Question: I know this has been asked before(and I have read lots of posts here about them) but I can't figure out what I'm doing wrong. I want to set some things up as global variables to use throughout my app. So I created a new folder (which I think created a new app?) with a class in it :

Which is all good. In the Global.java I have the following:
'''
package com.directenquiries.assessment.tool.Globals;
import android.app.Application;
import android.os.Environment;
public class Global extends Application {
public String foo;
public String SDcard = Environment.getExternalStorageDirectory().getAbsolutePath();
}
'''
My Manifest file now looks like: (which I think might be the culprit?)
'''
<manifest xmlns:android="http://schemas.android.com/apk/res/android"
package="com.directenquiries.assessment.tool"
android:versionCode="1"
android:versionName="1.0" >
<uses-sdk
android:minSdkVersion="8"
android:targetSdkVersion="15" />
<application
android:icon="@drawable/ic_launcher"
android:label="@string/app_name"
android:theme="@style/AppTheme" >
<activity
android:name=".LoginPageActivity"
android:label="@string/title_activity_login_page" >
<intent-filter>
<action android:name="android.intent.action.MAIN" />
<category android:name="android.intent.category.LAUNCHER" />
</intent-filter>
</activity>
</application>
<application
android:name="Global"
android:label="@string/app_name" >
</application>
</manifest>
'''
And I'm trying to call the variable back in my LoginPageActivity like:
'''
String SDLoc = ((Global) this.getApplication()).foo;
TextView obs = (TextView) findViewById(R.id.textView1);
obs.setText(SDLoc);
'''
But my app falls over with:
'''
09-11 14:14:19.354: W/dalvikvm(5339): threadid=1: thread exiting with uncaught exception (group=0x40c4f1f8)
09-11 14:14:19.359: E/AndroidRuntime(5339): FATAL EXCEPTION: main
09-11 14:14:19.359: E/AndroidRuntime(5339): java.lang.ClassCastException: android.app.Application cannot be cast to com.directenquiries.assessment.tool.Globals.Global
'''
Any help will be appreciated
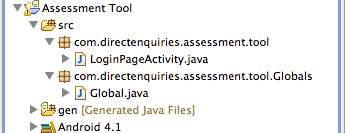
Answer: Modify 'public String foo' to 'public final static String foo' and than you can refere to as 'Global.foo'.
You don't need to put Global class in another package.